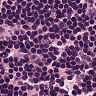
Metastatic tissue present: no